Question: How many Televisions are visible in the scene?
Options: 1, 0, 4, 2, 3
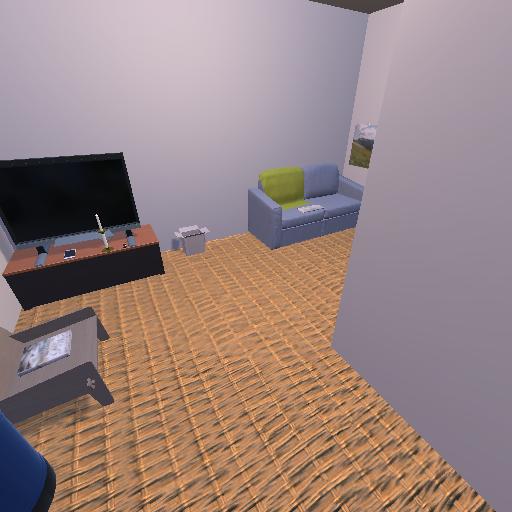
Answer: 1